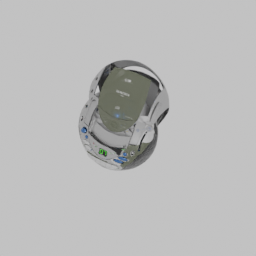
Label: electronics